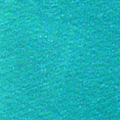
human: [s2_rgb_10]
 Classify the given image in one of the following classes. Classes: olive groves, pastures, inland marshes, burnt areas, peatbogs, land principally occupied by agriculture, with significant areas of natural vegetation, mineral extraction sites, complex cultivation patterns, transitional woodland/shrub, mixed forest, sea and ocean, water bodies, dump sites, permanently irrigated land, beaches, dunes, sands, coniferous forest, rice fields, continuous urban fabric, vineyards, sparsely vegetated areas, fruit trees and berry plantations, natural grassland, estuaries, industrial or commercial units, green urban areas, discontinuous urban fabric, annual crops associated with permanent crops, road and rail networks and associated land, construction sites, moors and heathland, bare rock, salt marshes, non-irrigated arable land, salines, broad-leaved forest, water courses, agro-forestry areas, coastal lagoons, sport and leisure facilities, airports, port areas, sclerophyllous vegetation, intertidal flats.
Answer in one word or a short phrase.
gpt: sea and ocean